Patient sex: M
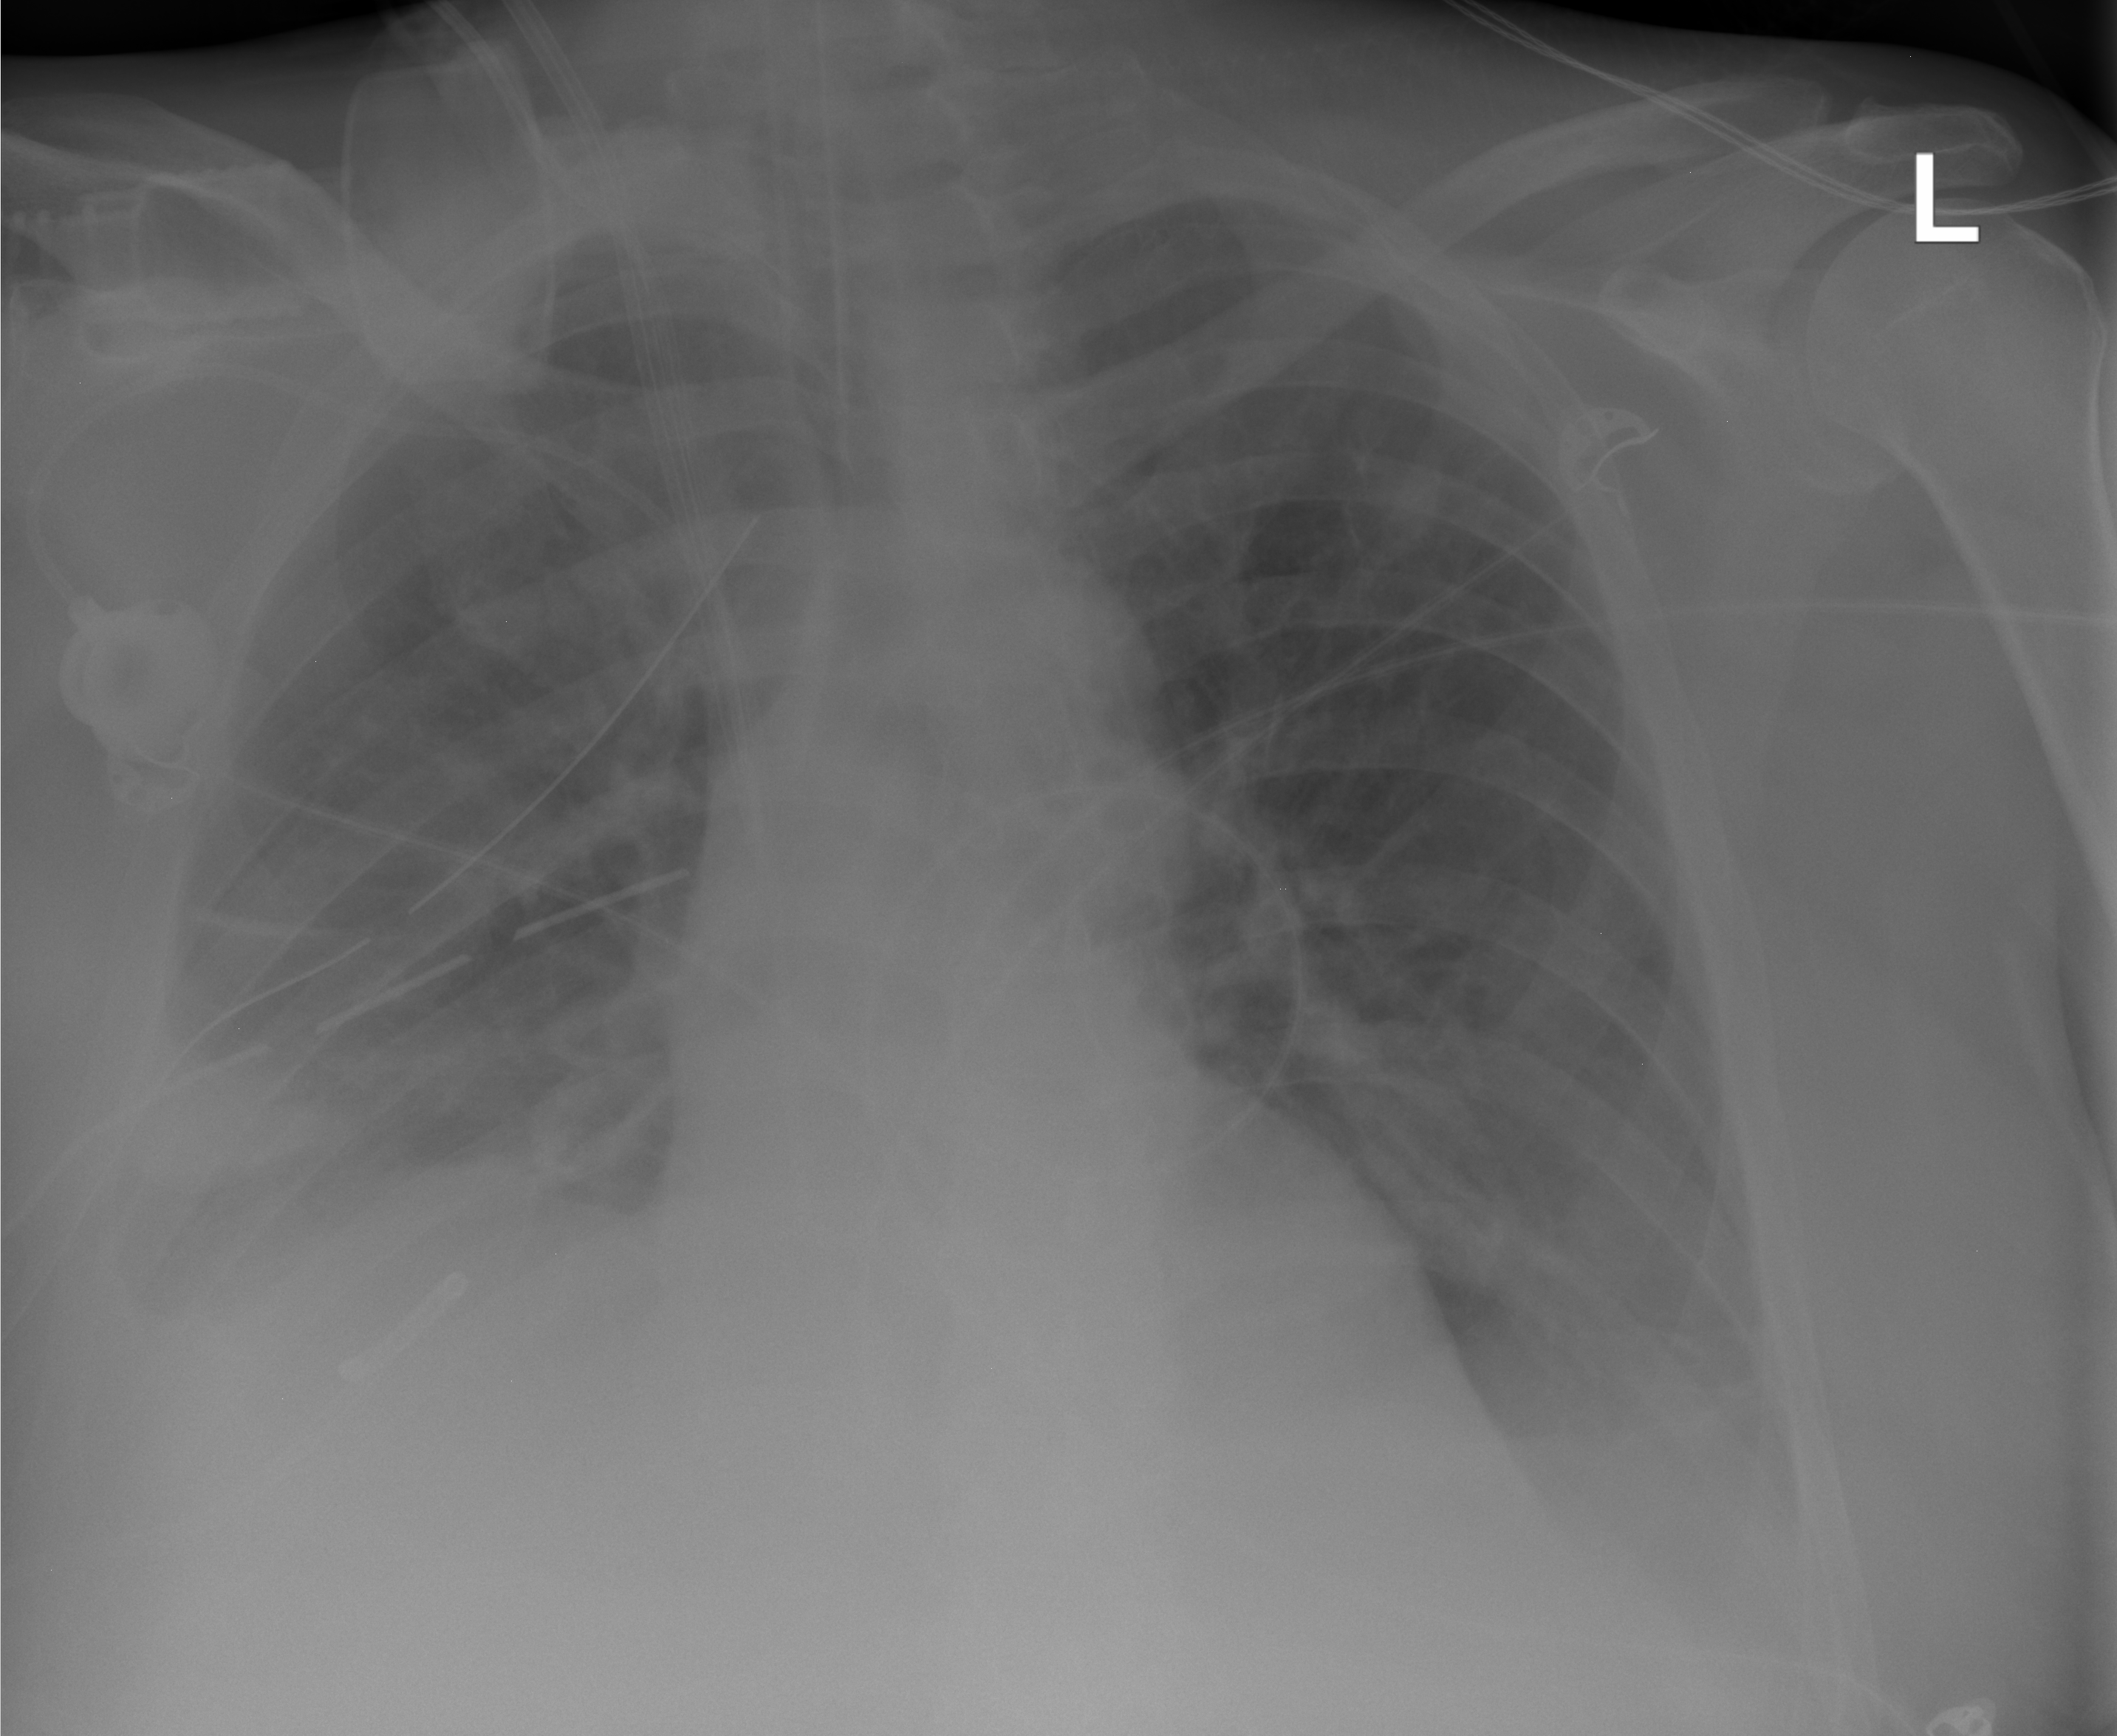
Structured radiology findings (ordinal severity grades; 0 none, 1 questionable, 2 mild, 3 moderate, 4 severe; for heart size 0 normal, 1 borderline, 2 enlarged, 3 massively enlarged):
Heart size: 1
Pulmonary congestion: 2
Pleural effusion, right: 2
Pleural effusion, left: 0
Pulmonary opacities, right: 0
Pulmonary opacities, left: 0
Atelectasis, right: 3
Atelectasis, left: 2